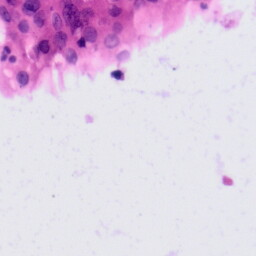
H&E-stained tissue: Tonsil